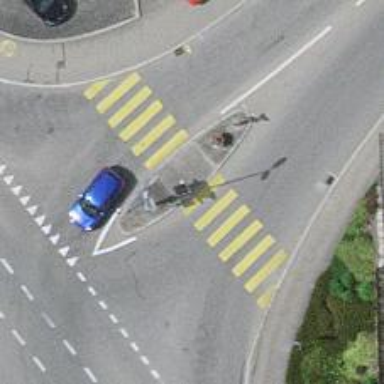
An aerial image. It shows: Marked zebra crossing with island in the middle.